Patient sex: F
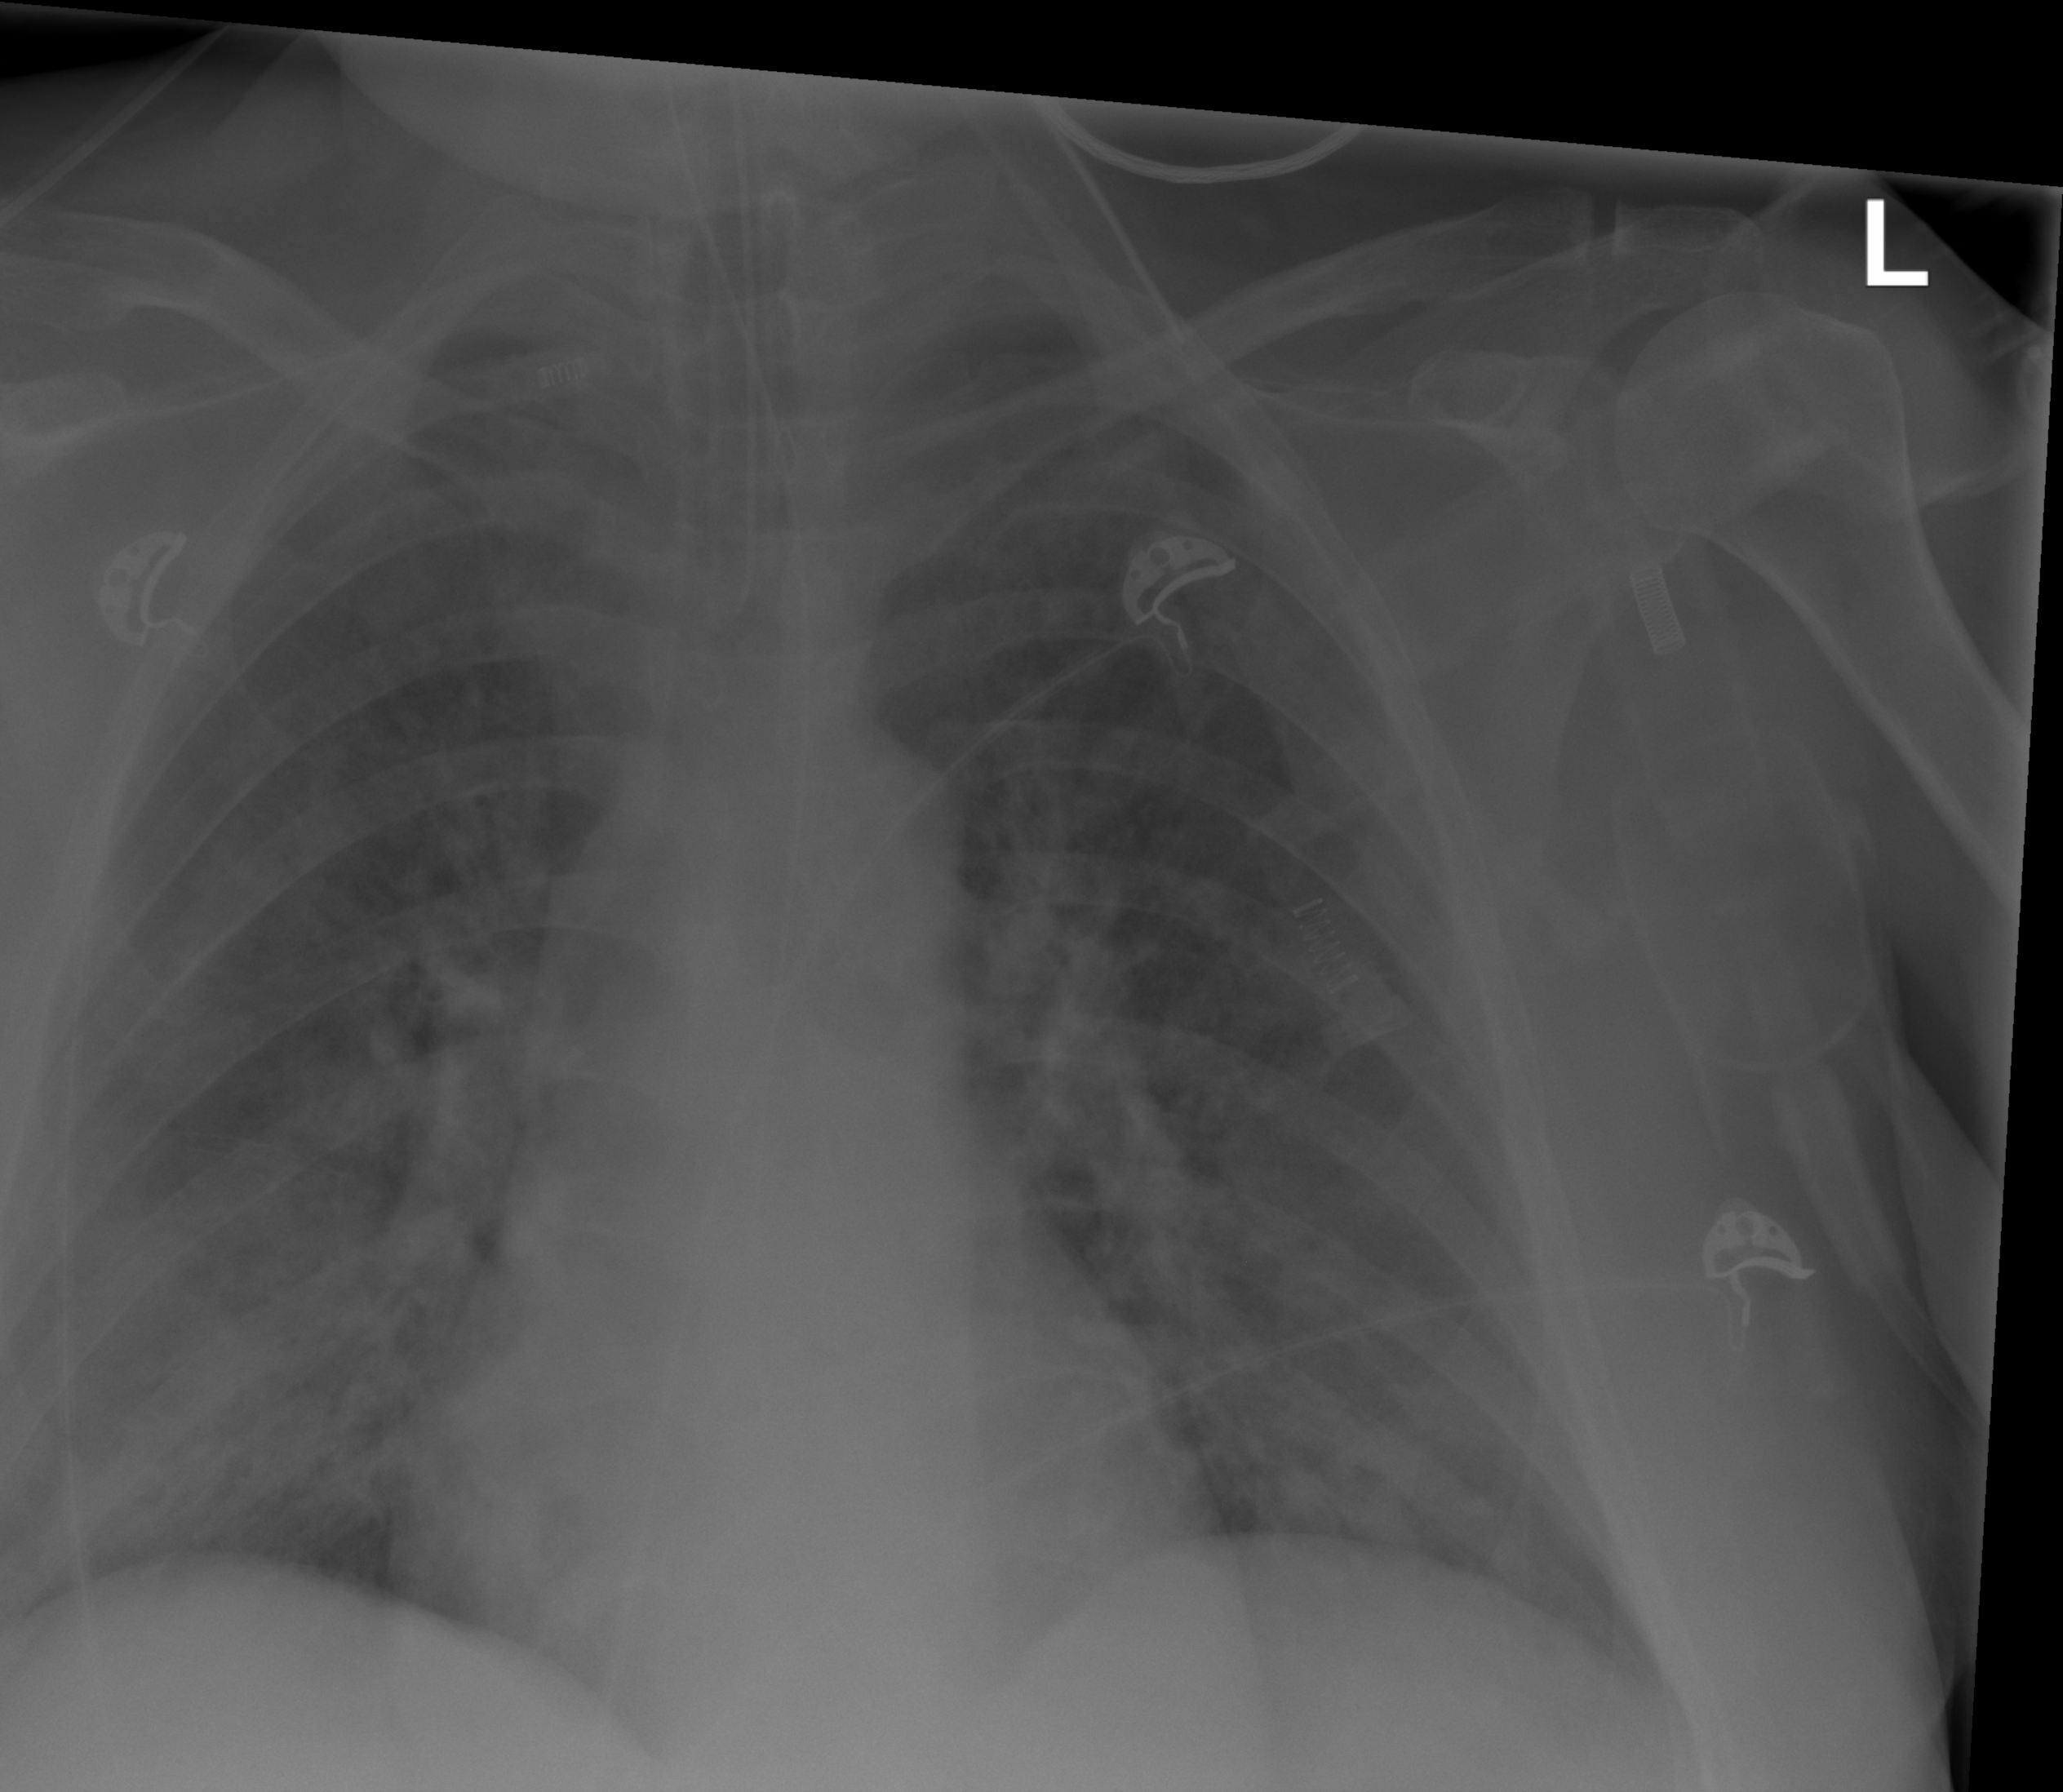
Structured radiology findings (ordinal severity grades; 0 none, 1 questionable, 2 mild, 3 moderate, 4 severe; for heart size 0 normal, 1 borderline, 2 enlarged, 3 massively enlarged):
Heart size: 0
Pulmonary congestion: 0
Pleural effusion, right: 0
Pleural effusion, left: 0
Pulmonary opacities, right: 3
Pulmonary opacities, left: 2
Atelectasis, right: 1
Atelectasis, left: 1